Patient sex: M
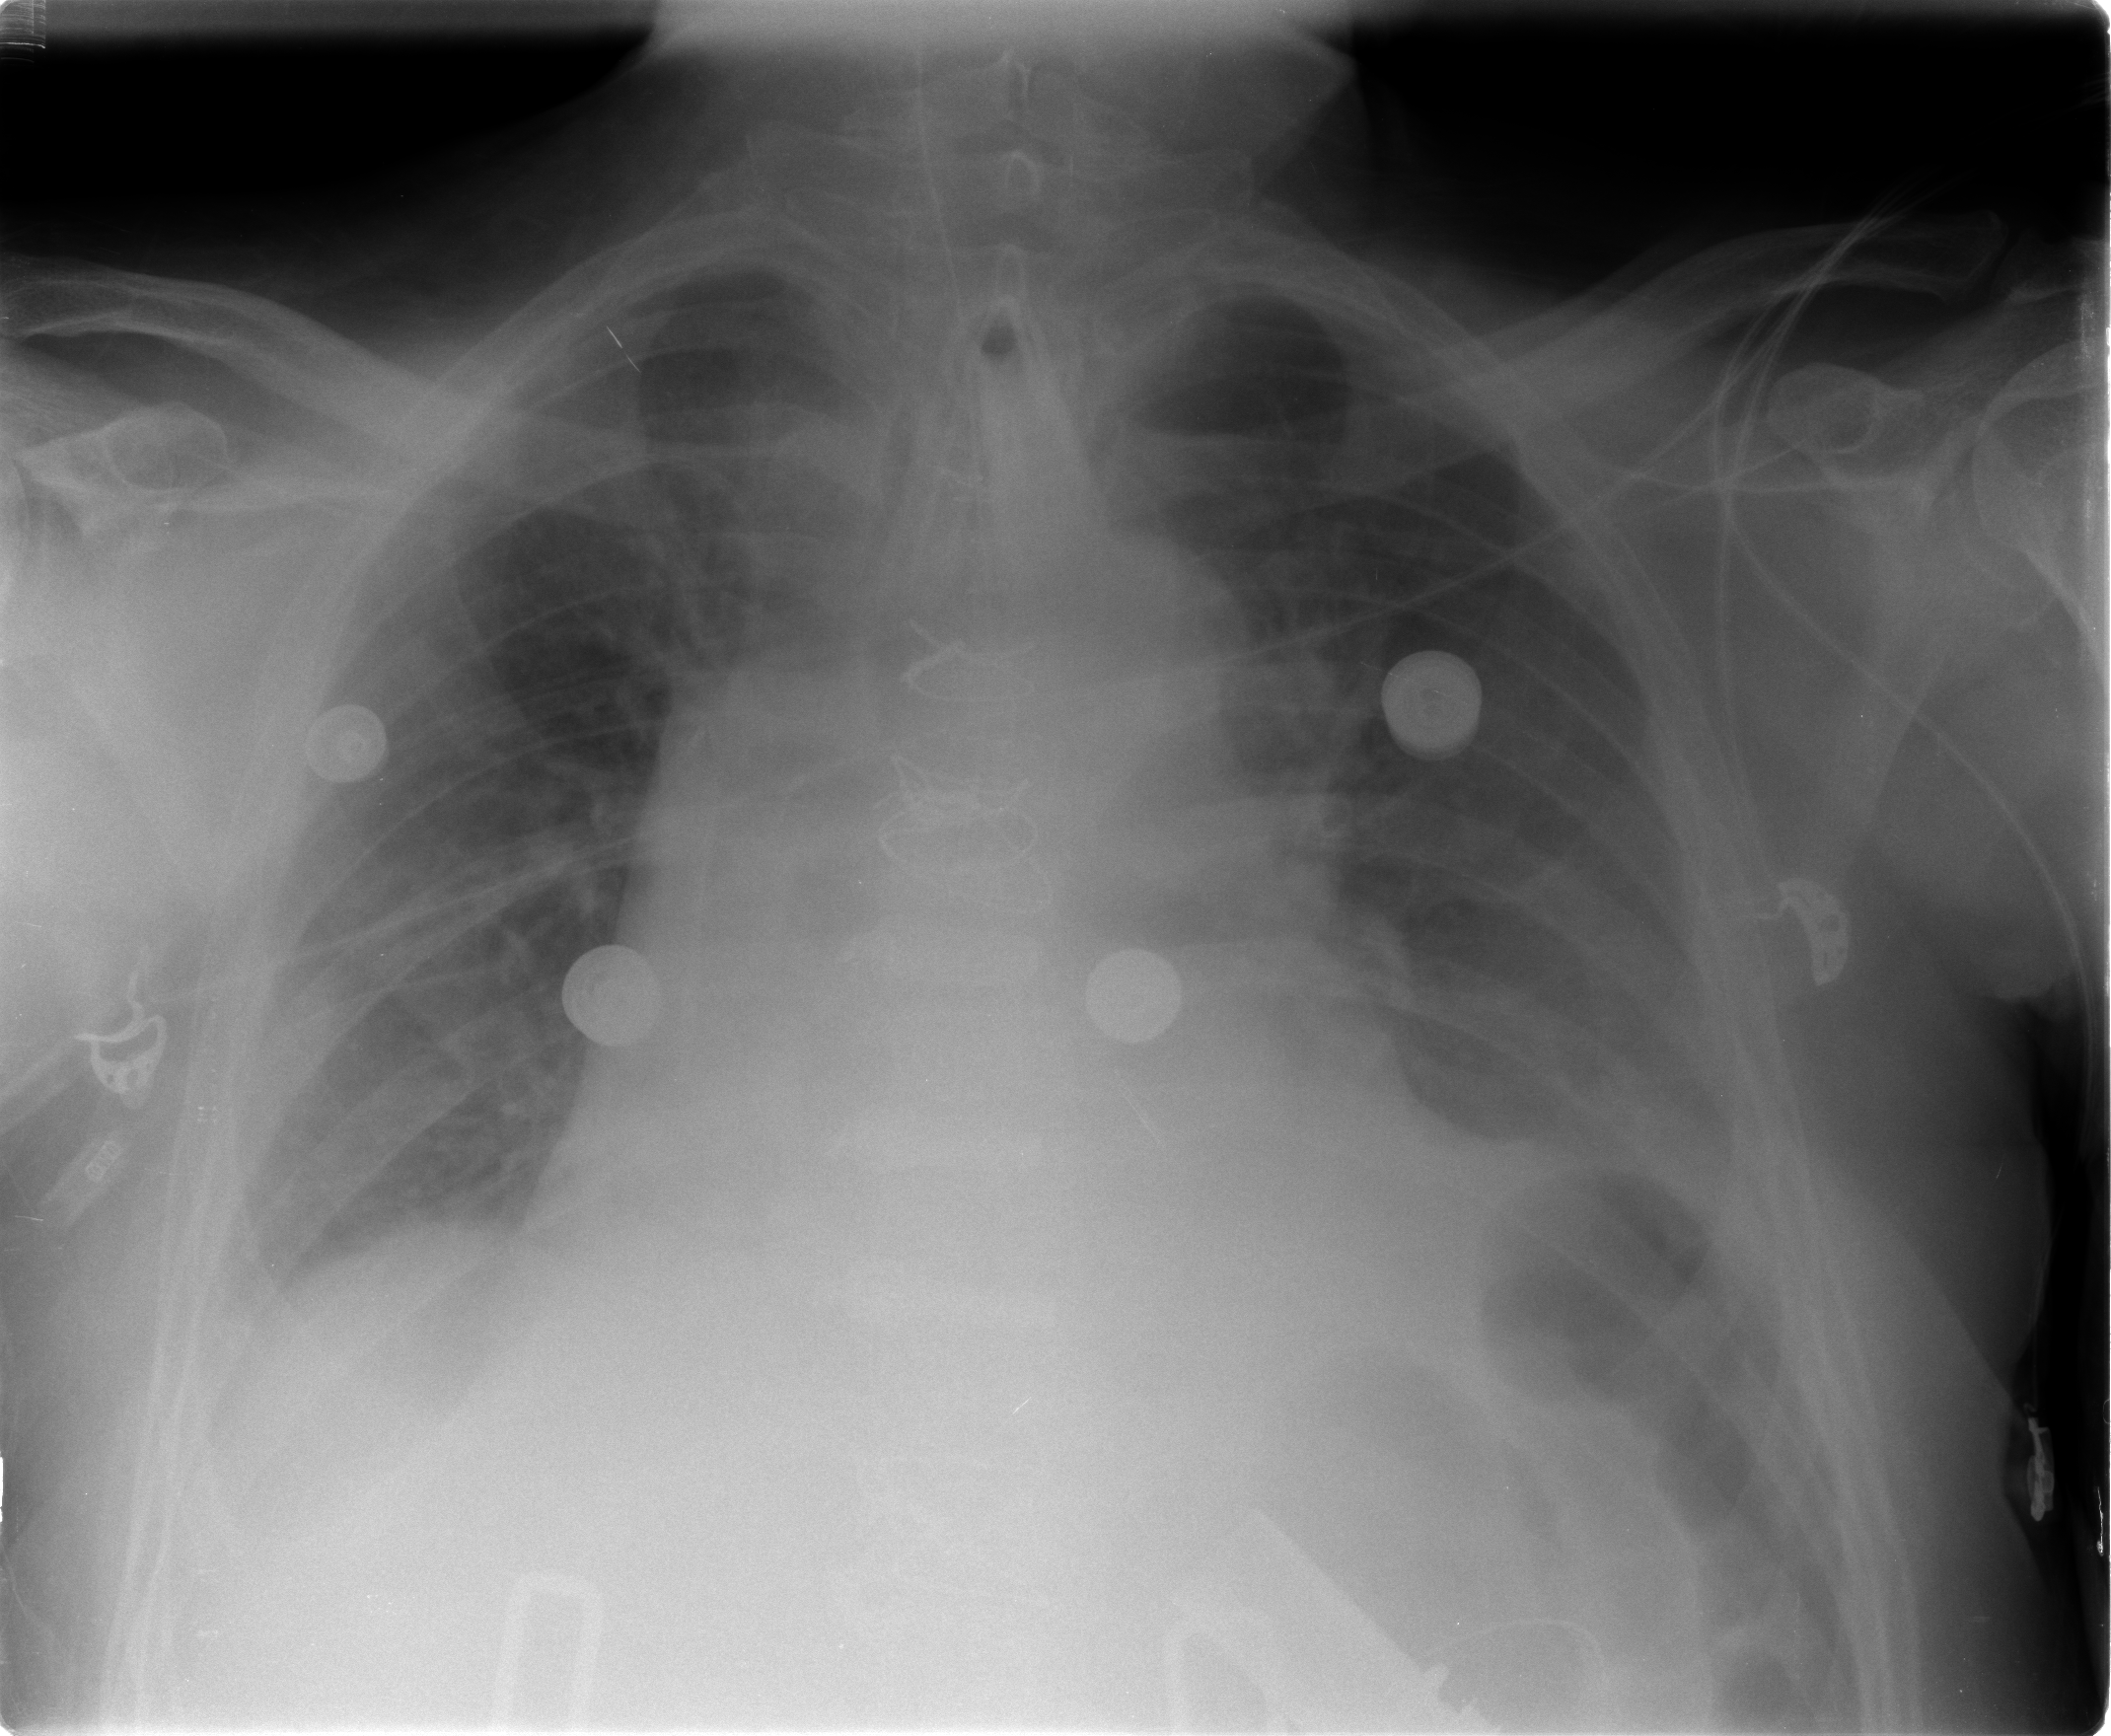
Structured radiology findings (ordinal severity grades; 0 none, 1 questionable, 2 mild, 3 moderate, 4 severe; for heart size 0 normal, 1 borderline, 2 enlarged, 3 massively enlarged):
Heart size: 2
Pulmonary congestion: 2
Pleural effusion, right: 2
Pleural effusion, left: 2
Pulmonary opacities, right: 0
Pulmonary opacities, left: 0
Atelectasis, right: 2
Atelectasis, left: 2